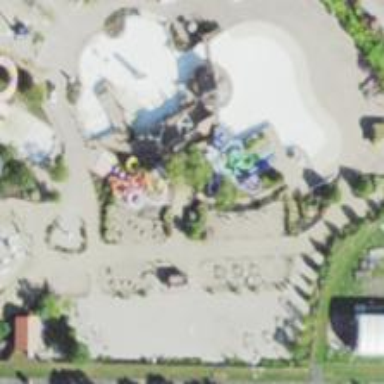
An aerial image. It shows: Water slide attraction.